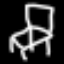
Label: chair